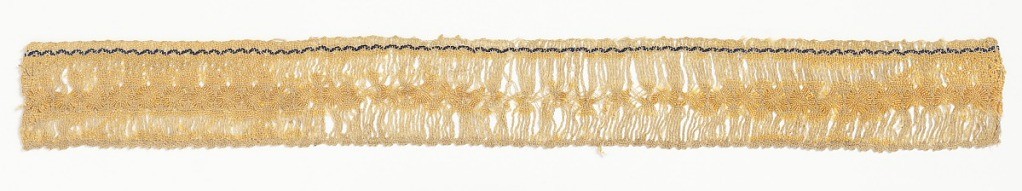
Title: Band
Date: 19th century
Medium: undyed linen, silk Technique: bobbin lace, Eastern European, peasant
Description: Strip of insertion with undyed linen framework with central band of rosettes in yellow silk; blue and yellow silk guard stripe. Much of the silk is worn away.